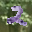
Label: 2